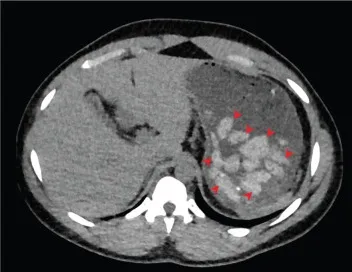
A) Multiple intra-digestive foreign bodies (arrows) located in the stomach and the first part of the duodenum (oblique coronal view).
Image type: radiology (ct)